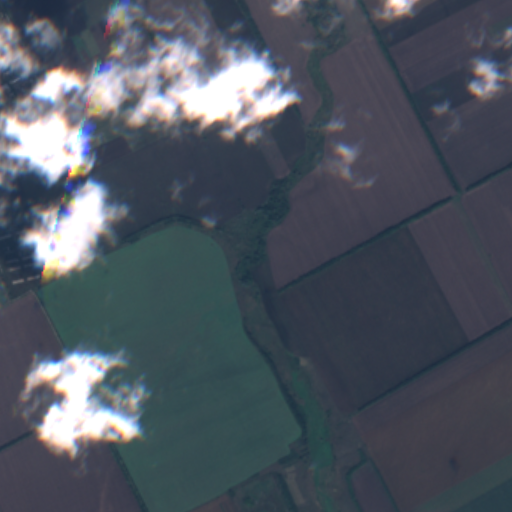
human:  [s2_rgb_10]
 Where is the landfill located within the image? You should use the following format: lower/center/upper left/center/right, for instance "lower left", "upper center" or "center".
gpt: The landfill is located in the center of the image.
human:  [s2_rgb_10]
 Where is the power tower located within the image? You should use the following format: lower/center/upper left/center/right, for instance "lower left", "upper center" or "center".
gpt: The power tower is located in the upper left of the image.
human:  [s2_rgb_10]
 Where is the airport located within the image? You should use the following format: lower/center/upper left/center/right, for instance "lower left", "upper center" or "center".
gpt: There is no airport in the image.